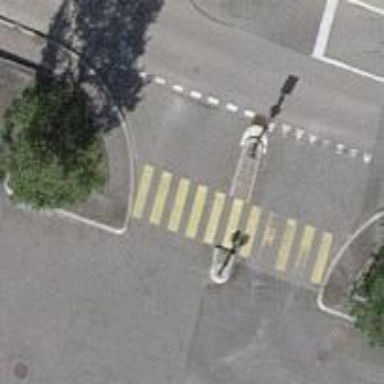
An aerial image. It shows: Uncontrolled road crossing.